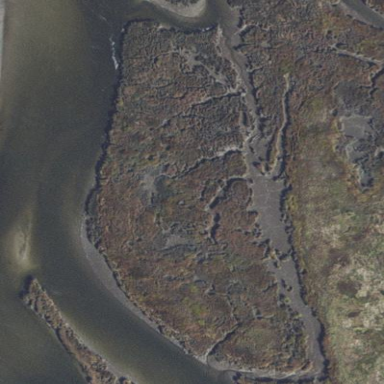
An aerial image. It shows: Tidal saltmarsh wetland on lower island.